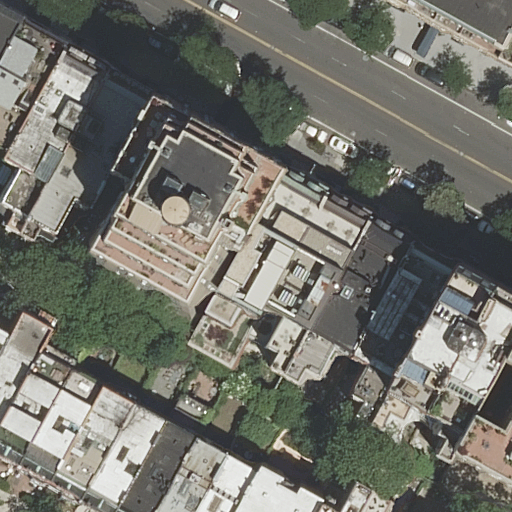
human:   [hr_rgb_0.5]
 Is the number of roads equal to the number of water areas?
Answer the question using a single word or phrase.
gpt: no

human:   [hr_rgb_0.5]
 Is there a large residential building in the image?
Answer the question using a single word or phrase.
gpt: yes

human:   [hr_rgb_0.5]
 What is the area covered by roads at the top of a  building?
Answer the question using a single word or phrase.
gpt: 0m2

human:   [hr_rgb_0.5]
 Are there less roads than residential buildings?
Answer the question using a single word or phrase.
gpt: yes

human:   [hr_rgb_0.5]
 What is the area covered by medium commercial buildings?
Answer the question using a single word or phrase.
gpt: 0m2

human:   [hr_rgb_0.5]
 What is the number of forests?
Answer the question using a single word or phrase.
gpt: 0

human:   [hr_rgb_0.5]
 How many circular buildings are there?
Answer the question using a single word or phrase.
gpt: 0

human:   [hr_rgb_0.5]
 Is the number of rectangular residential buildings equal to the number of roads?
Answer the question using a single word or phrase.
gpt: no

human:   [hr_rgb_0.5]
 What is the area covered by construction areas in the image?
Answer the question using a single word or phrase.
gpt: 0m2

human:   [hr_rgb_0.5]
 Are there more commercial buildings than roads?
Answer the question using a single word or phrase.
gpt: no

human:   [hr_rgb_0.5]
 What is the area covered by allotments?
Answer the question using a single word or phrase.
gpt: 0m2

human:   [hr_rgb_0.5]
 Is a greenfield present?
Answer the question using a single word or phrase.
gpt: no

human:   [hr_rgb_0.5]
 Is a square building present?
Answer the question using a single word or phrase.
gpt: no

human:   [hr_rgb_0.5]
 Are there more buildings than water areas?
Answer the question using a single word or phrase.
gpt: yes

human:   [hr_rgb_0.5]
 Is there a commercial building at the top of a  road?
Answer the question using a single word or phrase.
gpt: no

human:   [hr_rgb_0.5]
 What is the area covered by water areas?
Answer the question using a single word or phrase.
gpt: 0m2

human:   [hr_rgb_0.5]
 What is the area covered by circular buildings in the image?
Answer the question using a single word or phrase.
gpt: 0m2

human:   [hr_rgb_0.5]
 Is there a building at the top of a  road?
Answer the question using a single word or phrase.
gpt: yes

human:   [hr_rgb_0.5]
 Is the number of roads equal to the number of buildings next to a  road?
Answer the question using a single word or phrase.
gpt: no

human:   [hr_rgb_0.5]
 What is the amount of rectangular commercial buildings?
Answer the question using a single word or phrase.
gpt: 0

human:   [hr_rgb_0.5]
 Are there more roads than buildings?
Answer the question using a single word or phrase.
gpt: no

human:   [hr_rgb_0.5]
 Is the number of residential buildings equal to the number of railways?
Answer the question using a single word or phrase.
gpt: no

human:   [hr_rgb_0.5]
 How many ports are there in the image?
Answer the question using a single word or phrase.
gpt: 0

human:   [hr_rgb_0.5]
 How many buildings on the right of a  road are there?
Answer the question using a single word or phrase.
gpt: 10

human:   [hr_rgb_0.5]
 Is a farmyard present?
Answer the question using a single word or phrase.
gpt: no

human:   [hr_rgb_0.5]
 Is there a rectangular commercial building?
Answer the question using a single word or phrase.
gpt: no

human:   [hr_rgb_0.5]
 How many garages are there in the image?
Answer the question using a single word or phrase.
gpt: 0

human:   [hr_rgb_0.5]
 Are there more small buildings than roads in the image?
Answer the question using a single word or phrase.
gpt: yes

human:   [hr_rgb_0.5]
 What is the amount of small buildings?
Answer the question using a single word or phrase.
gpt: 9

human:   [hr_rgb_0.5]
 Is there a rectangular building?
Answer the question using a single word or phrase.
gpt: yes

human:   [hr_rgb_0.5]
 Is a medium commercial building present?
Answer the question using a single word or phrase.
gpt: no

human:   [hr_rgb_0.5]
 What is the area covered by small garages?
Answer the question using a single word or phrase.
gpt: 0m2

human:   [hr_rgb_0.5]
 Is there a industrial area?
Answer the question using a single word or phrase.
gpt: no

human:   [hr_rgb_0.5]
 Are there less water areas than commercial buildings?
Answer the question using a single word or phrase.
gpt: no

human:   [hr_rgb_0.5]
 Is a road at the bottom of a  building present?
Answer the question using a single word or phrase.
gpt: yes

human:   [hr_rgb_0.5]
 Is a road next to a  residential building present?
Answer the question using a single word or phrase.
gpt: yes